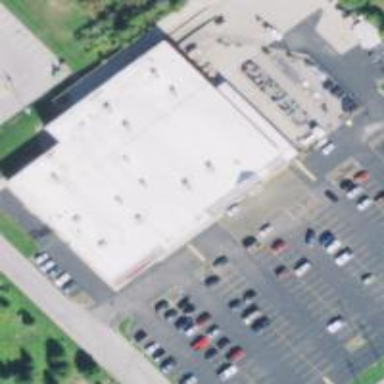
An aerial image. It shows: Variety store located within building.